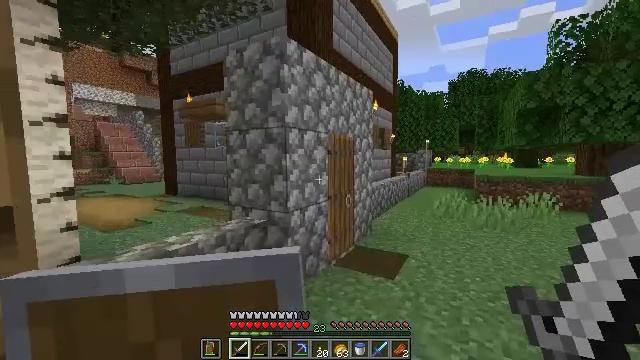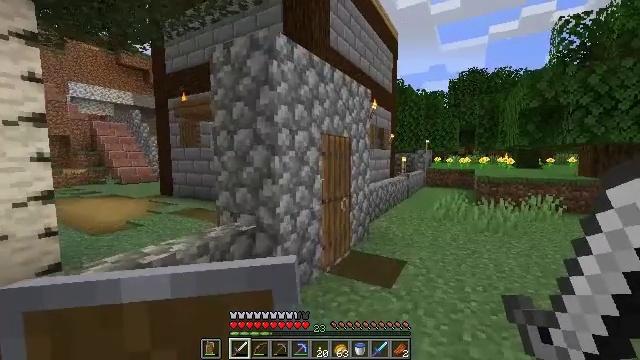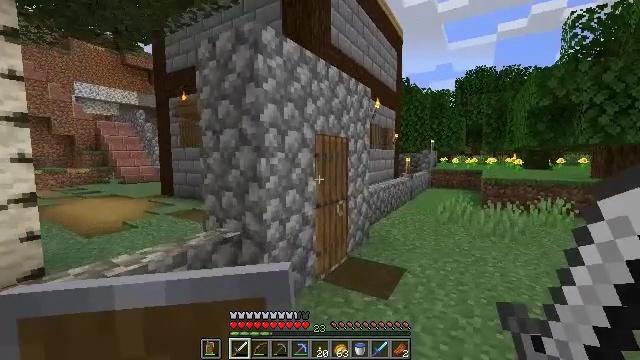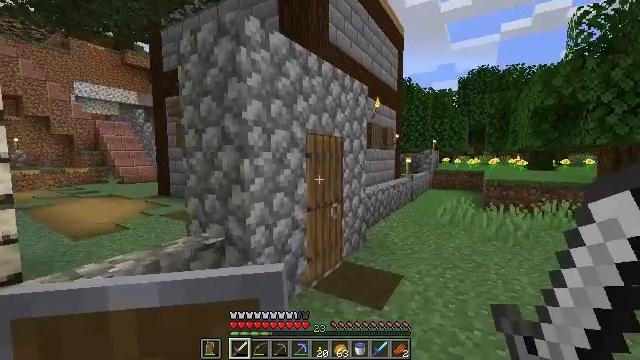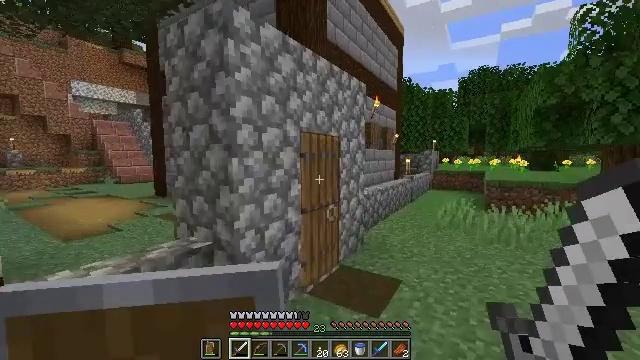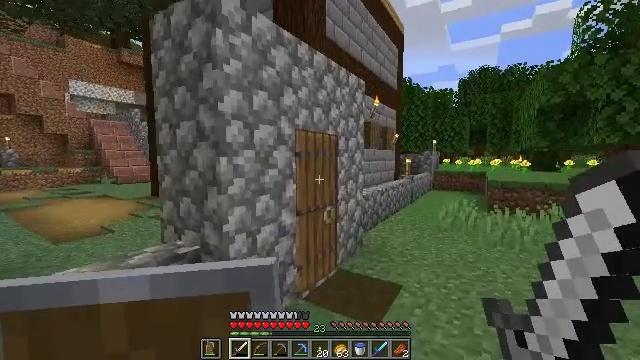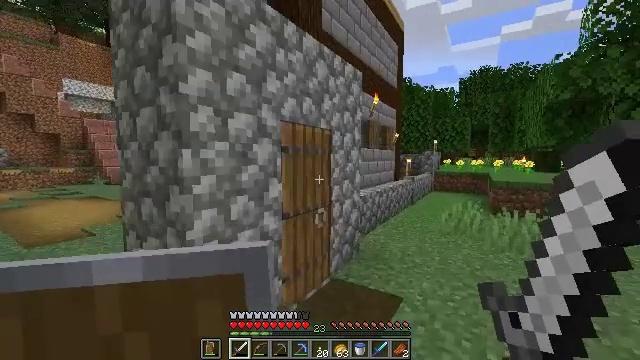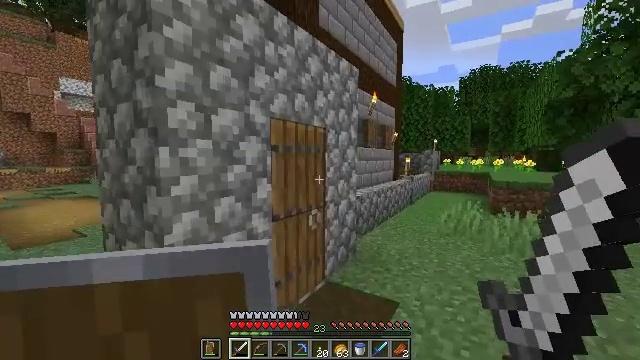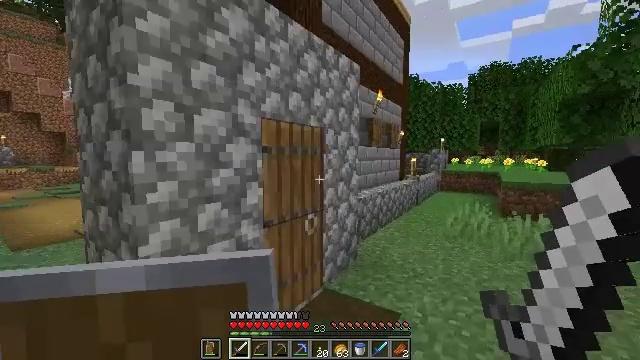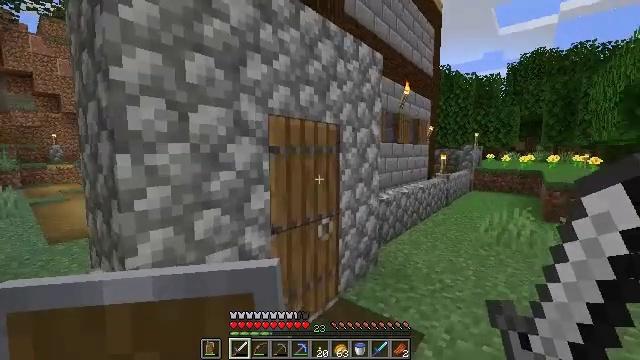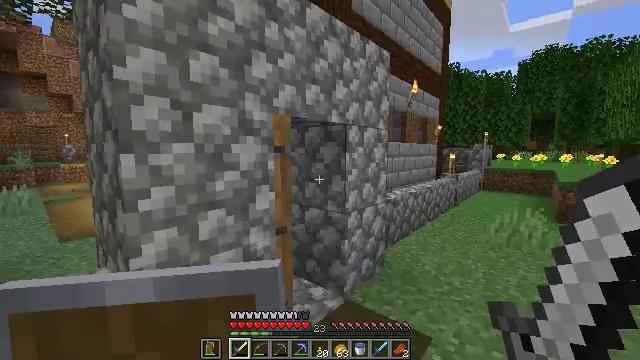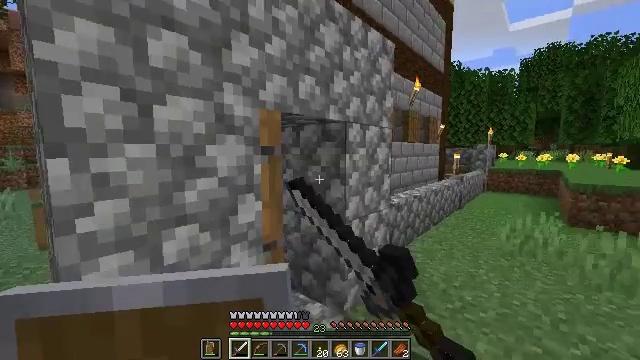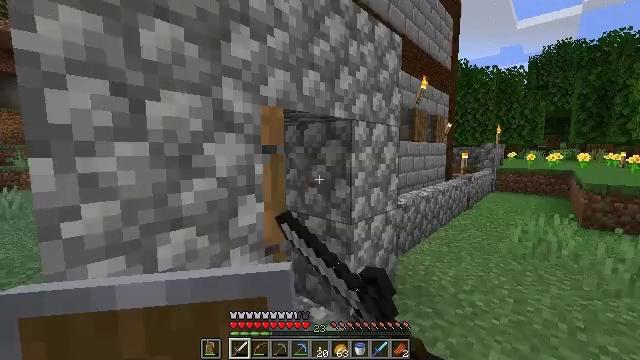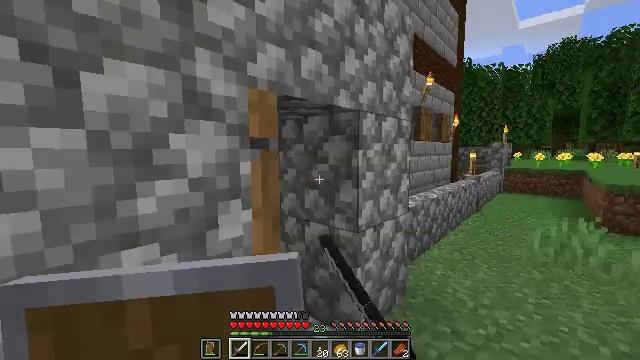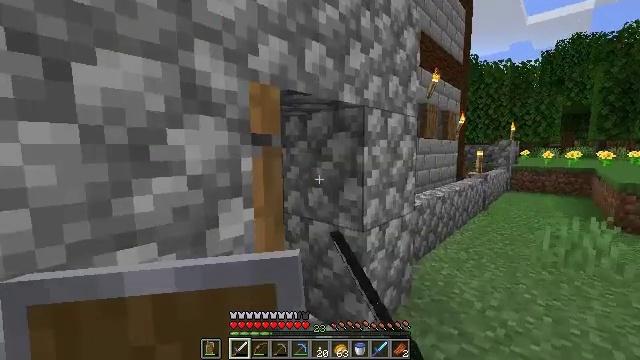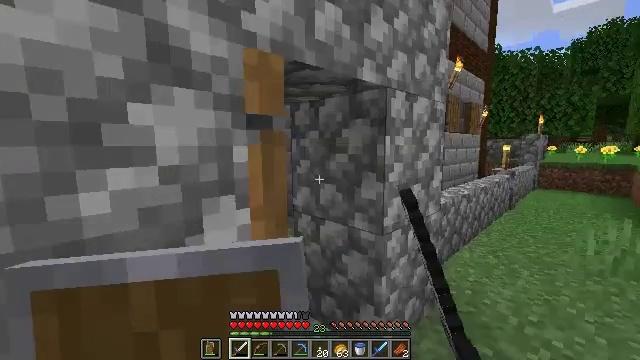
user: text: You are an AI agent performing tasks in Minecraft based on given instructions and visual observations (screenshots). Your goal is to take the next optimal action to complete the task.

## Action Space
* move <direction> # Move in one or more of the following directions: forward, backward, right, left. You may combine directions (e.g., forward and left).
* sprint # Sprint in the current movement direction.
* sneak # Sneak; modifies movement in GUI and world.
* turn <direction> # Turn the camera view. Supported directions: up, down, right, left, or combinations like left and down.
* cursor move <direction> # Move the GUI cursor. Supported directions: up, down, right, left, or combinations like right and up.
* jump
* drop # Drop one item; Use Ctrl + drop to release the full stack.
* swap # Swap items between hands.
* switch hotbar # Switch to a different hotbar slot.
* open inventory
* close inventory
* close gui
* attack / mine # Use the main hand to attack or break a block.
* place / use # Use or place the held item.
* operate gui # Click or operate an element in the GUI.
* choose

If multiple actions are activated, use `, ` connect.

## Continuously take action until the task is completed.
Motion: motion action
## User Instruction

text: Gather beetroots by breaking the plants.
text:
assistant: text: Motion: move forward and move right
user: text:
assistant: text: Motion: move forward and move right, turn left
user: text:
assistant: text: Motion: move forward
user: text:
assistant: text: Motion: move forward
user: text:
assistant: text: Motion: move forward
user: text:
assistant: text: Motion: move forward and move right
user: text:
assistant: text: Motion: move forward and move right
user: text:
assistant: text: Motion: move forward and move right, turn left
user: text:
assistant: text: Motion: move forward, turn left
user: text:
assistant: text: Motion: move forward, turn left, use / place
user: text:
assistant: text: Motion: move forward, use / place
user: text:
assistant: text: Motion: move forward, turn left, use / place
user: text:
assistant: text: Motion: move forward
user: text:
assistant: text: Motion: move forward
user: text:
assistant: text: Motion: move forward, turn left
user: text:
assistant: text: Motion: move forward, turn left
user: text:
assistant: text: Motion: move forward and move right, turn left
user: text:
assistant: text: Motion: move forward and move right, turn left
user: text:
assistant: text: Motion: move forward and move right, turn left
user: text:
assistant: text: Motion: move forward, turn left
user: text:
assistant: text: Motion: move forward, turn left
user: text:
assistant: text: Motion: move forward, sprint, turn left
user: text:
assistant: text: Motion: move forward, sprint, turn left
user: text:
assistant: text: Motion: move forward
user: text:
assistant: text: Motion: move forward
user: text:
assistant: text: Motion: move forward and move left, turn right and up
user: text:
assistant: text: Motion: move forward and move left, turn right and up
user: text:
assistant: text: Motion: move forward and move left, turn right and down
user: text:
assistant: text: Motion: move back and move left, turn right
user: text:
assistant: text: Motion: move back